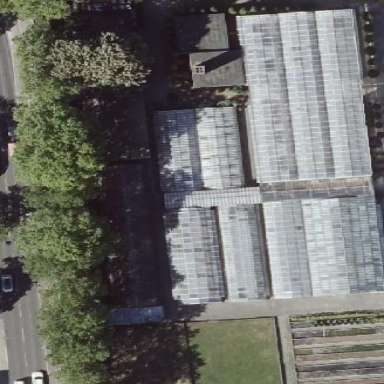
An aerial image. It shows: Greenhouse building for cultivating plants.